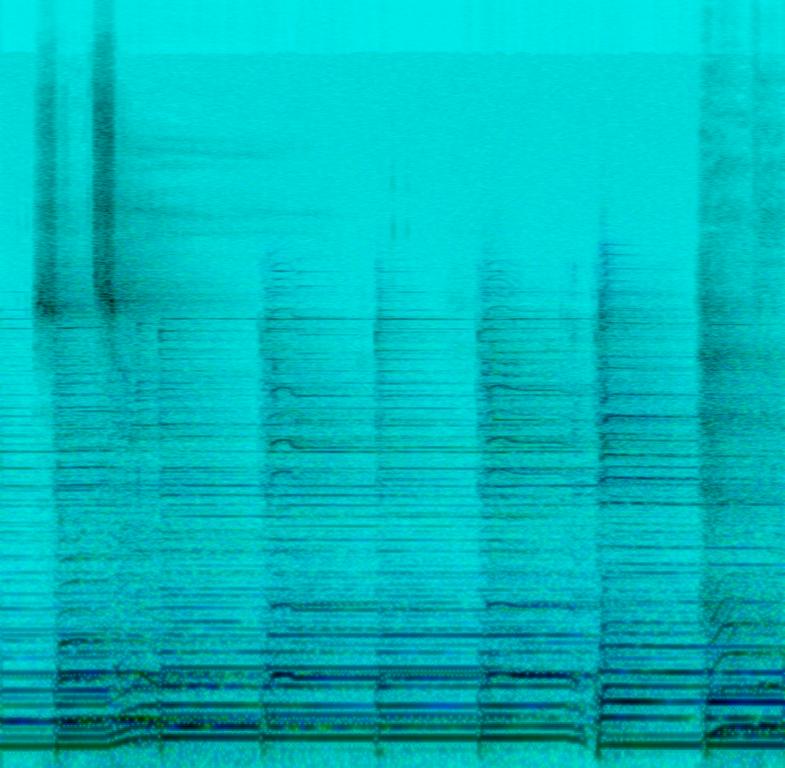
A male singer sings this emotional melody with a female backup singer singing chanting tones. The song is slow tempo with a guitar strumming gently and no other instrumentation. The song is emotional and romantic. The song is beautiful and lilting.